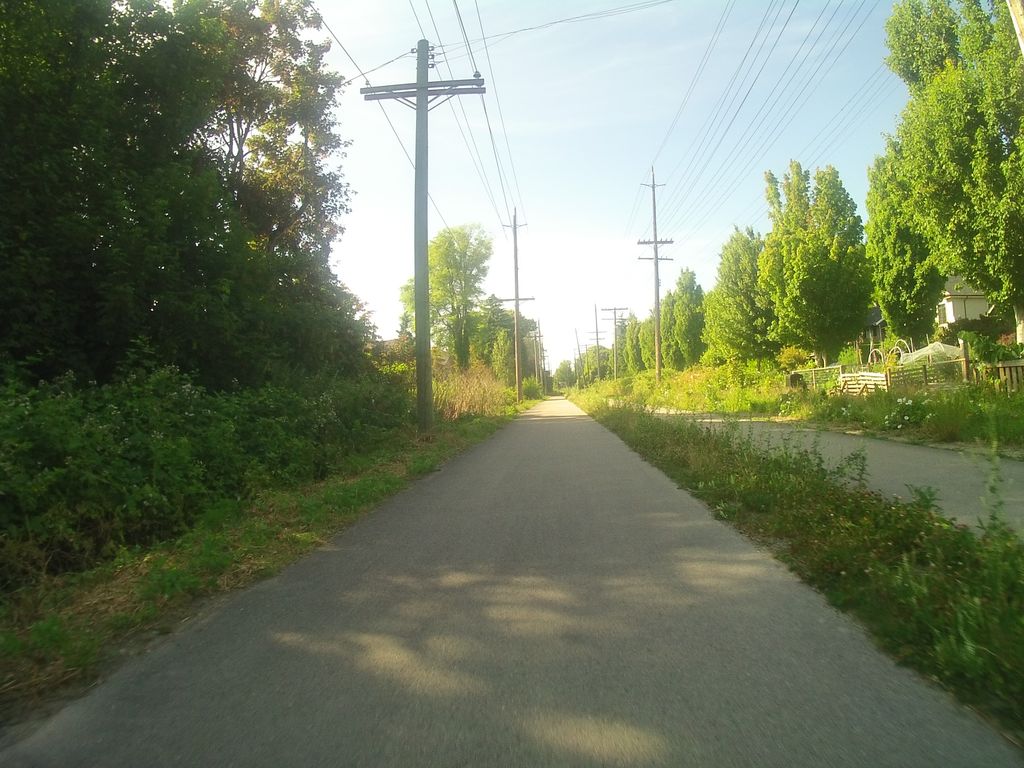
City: vancouver